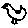
Label: bird